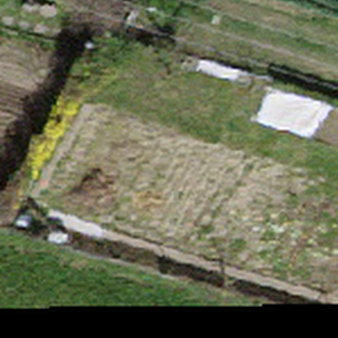
Label: other